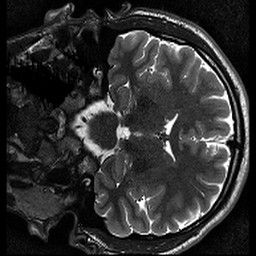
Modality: T2w
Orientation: coronal